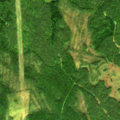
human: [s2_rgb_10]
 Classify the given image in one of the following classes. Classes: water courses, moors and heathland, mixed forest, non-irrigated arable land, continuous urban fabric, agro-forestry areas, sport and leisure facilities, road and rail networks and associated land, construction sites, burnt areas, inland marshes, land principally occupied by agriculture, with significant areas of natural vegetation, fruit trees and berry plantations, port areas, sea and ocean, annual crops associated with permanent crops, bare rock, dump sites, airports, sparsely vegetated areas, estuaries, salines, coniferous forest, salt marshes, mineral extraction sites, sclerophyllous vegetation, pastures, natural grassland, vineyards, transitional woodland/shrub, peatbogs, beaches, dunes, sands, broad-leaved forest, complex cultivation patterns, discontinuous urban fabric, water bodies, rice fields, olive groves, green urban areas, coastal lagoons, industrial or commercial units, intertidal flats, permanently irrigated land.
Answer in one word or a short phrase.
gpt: coniferous forest, mixed forest, transitional woodland/shrub